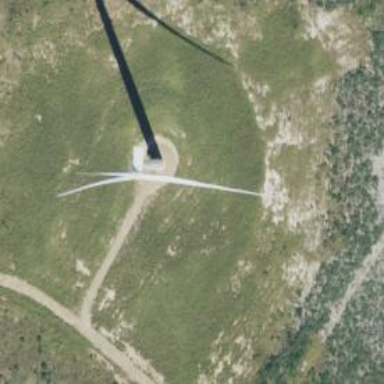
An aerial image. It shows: Wind turbine generator that utilizes wind as its source for generating electricity. It is of the horizontal axis type.